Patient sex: F
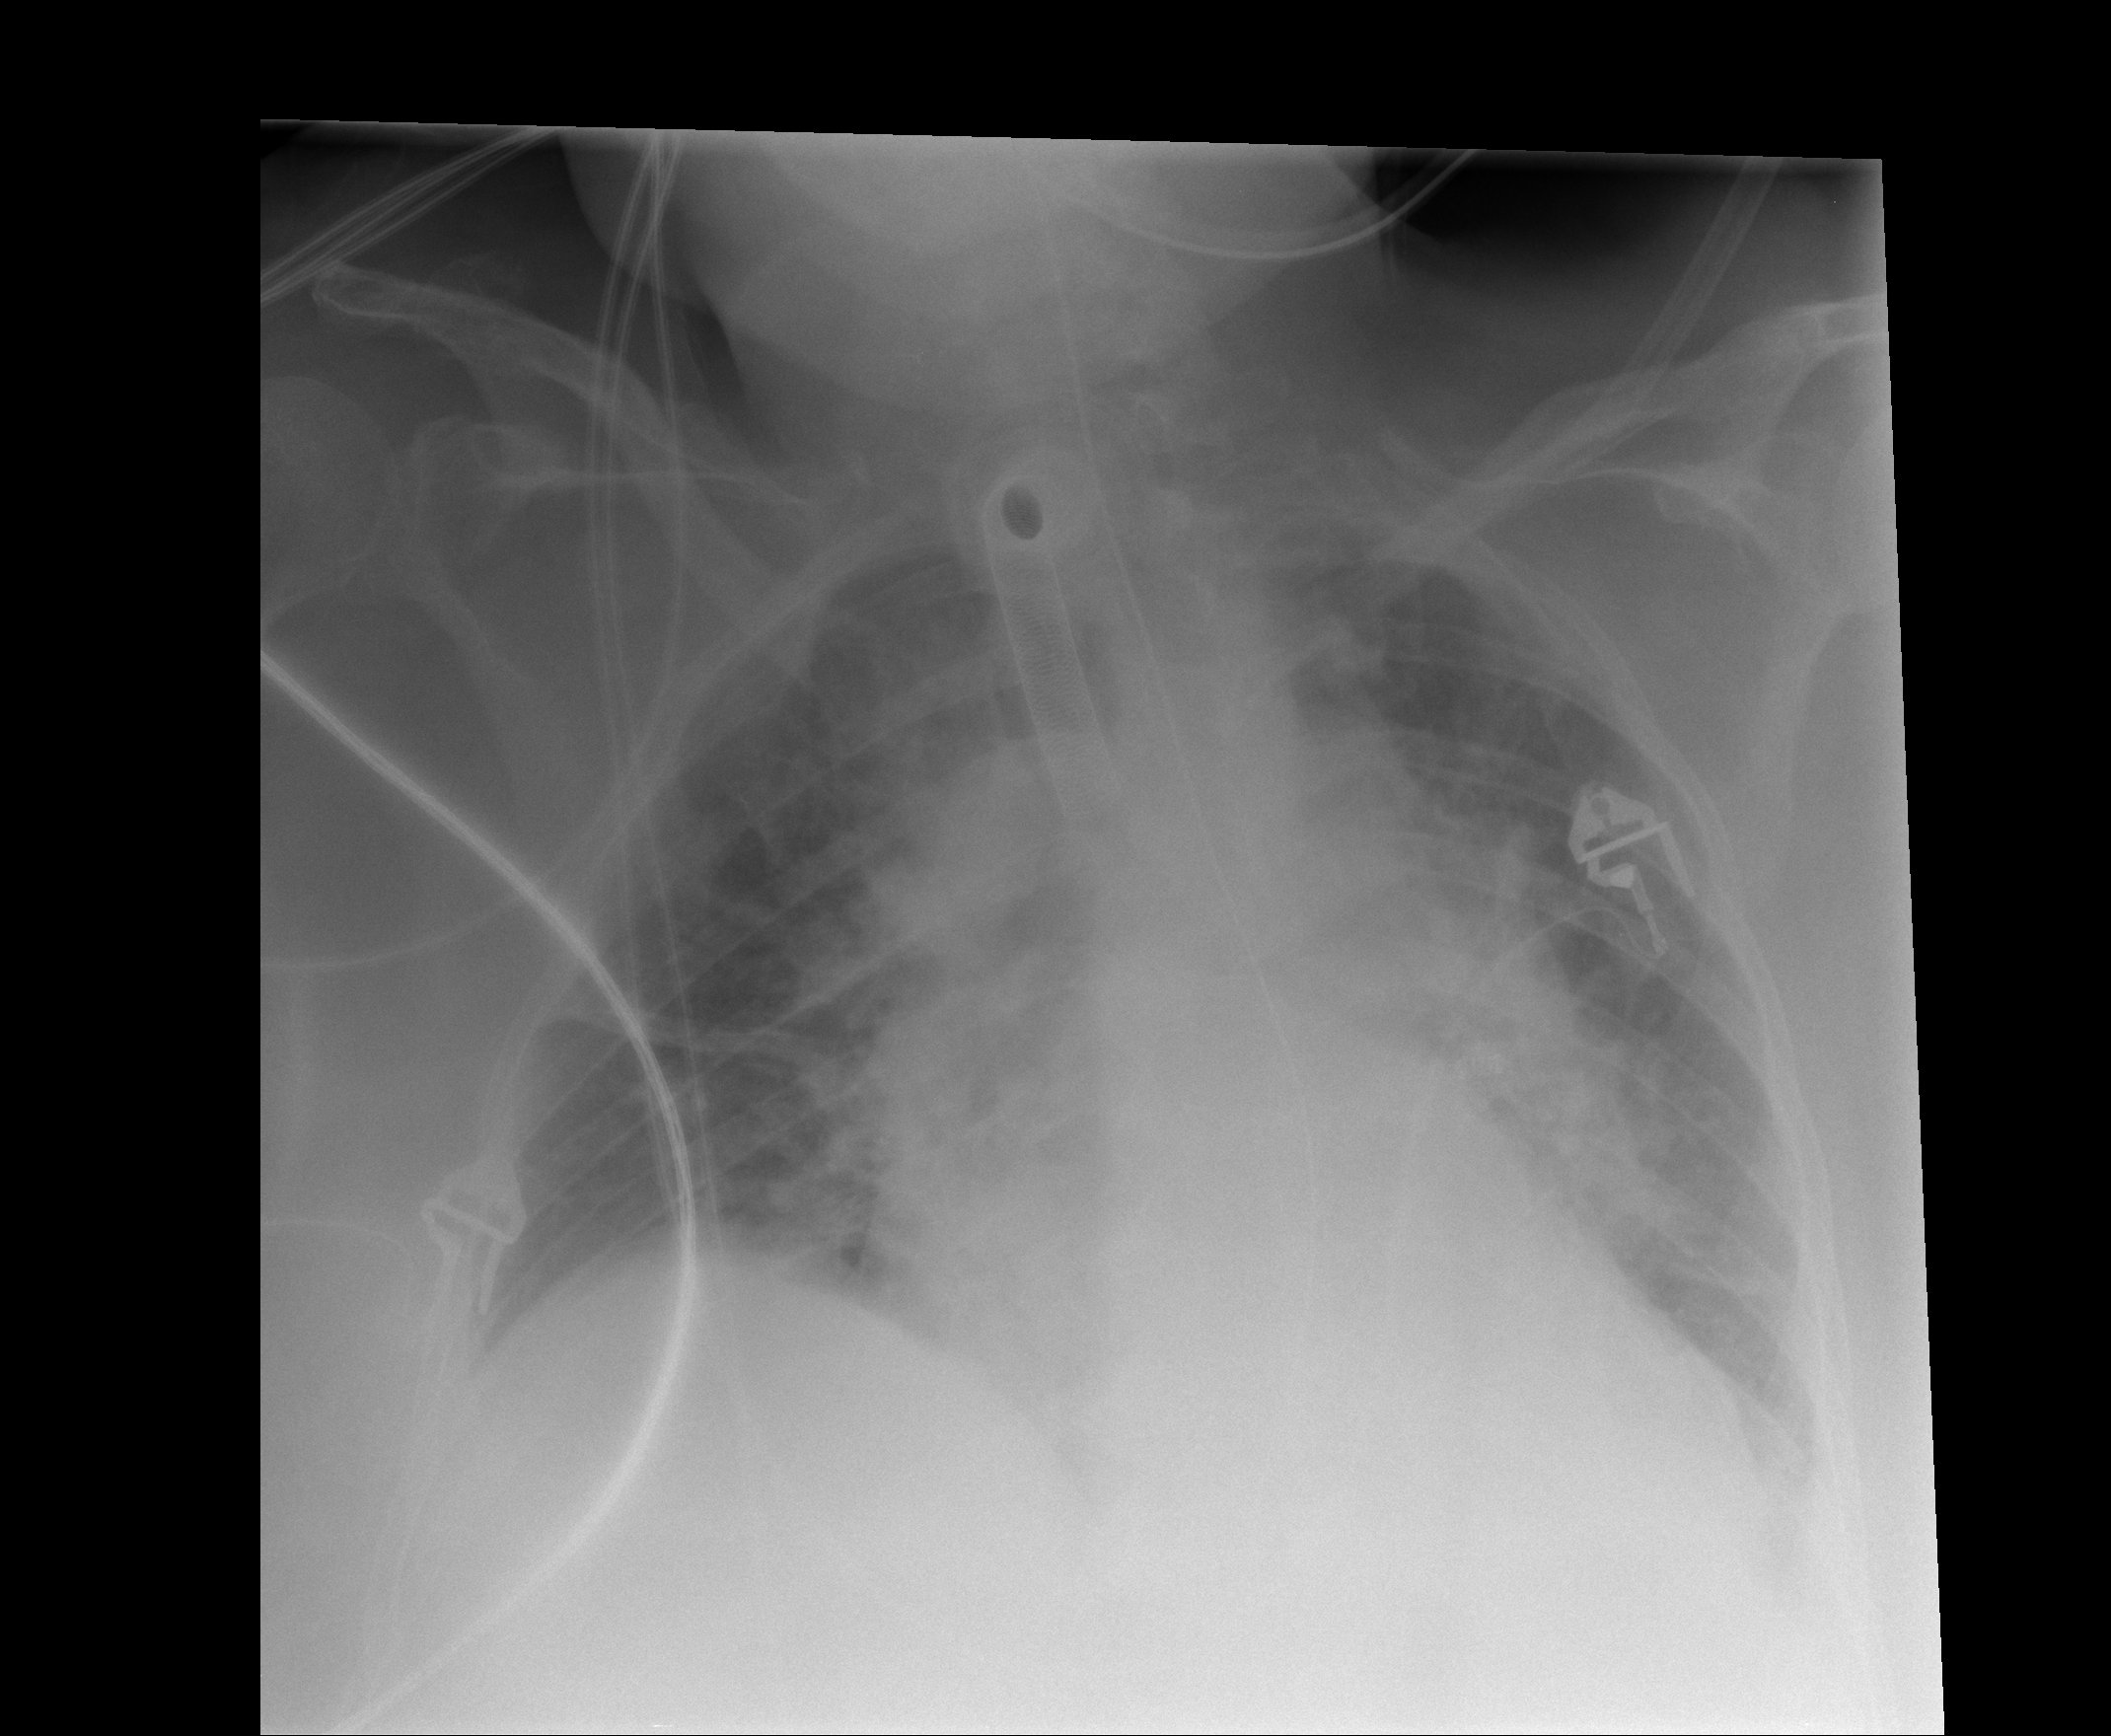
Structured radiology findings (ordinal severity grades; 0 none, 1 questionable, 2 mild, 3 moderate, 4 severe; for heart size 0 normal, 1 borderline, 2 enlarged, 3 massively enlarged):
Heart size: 2
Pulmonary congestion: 3
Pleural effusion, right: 0
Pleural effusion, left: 1
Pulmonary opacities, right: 3
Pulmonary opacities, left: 3
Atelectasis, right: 0
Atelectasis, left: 0